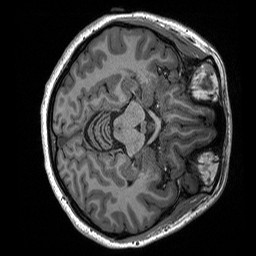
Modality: T1w
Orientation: axial
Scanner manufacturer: siemens
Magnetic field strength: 3 T
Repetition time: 2.3 s
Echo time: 0.00288 s